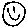
Label: smiley face